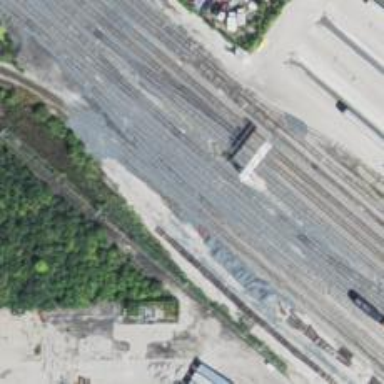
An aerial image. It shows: Railway yard in service.